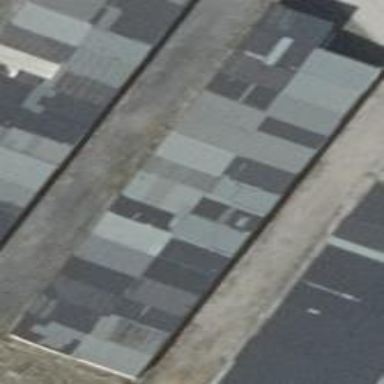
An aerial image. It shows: Group of garages.